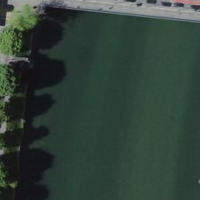
EUNIS habitat code: 15
Species observed at this site:
Fringilla coelebs
Mergus merganser